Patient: sex M, age 48
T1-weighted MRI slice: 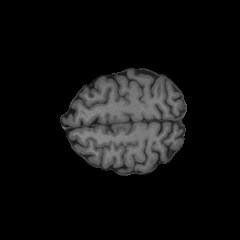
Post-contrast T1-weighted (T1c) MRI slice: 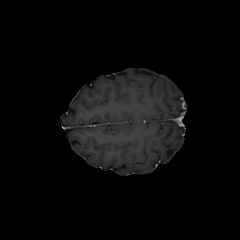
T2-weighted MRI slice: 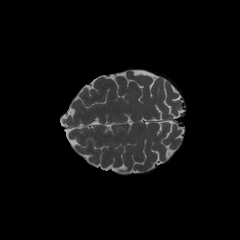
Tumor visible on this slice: no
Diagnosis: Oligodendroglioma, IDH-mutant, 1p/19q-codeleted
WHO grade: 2